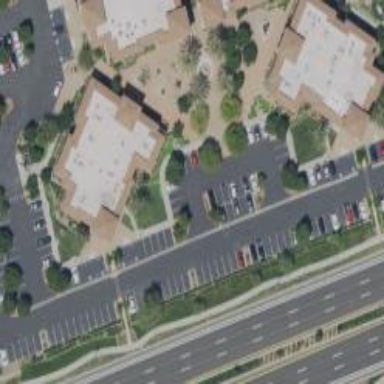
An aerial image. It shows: Parking area with surface.